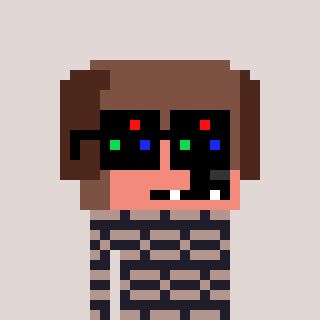
a pixel art character with square black sunglasses, a dog-shaped head and a grayscale-colored body on a warm background